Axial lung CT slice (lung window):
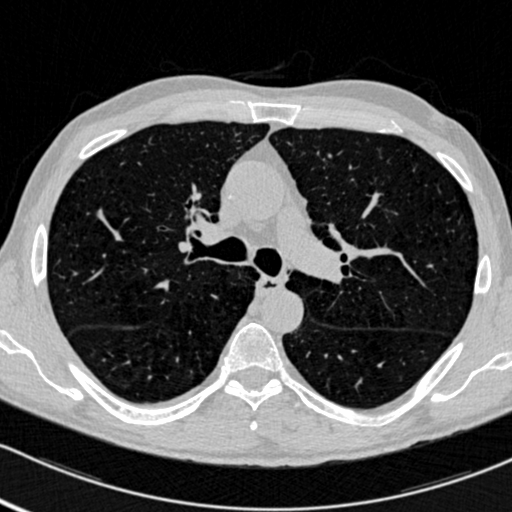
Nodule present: no